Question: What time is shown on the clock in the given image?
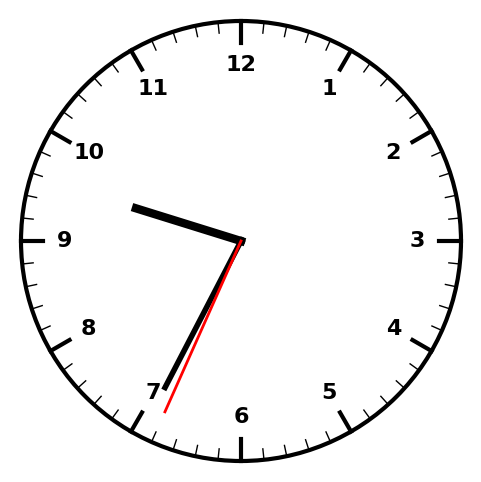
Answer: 09:34:34